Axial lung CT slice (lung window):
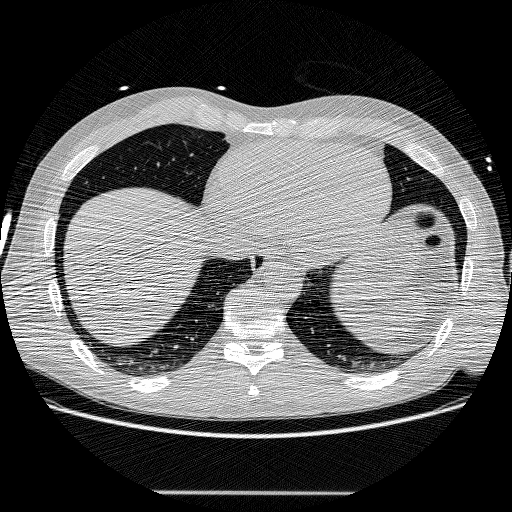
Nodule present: no